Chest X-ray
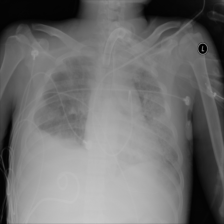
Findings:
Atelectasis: negative
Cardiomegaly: negative
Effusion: negative
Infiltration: negative
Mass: negative
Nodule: negative
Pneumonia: negative
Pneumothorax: negative
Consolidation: negative
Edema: negative
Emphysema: negative
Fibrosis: negative
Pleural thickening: negative
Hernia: negative